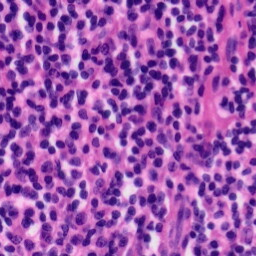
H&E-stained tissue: Tonsil